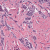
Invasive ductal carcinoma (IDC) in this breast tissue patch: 1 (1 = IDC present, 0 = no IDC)